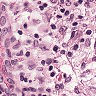
Metastatic tissue present: no